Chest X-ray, PA view. Patient: 46 years old, sex M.
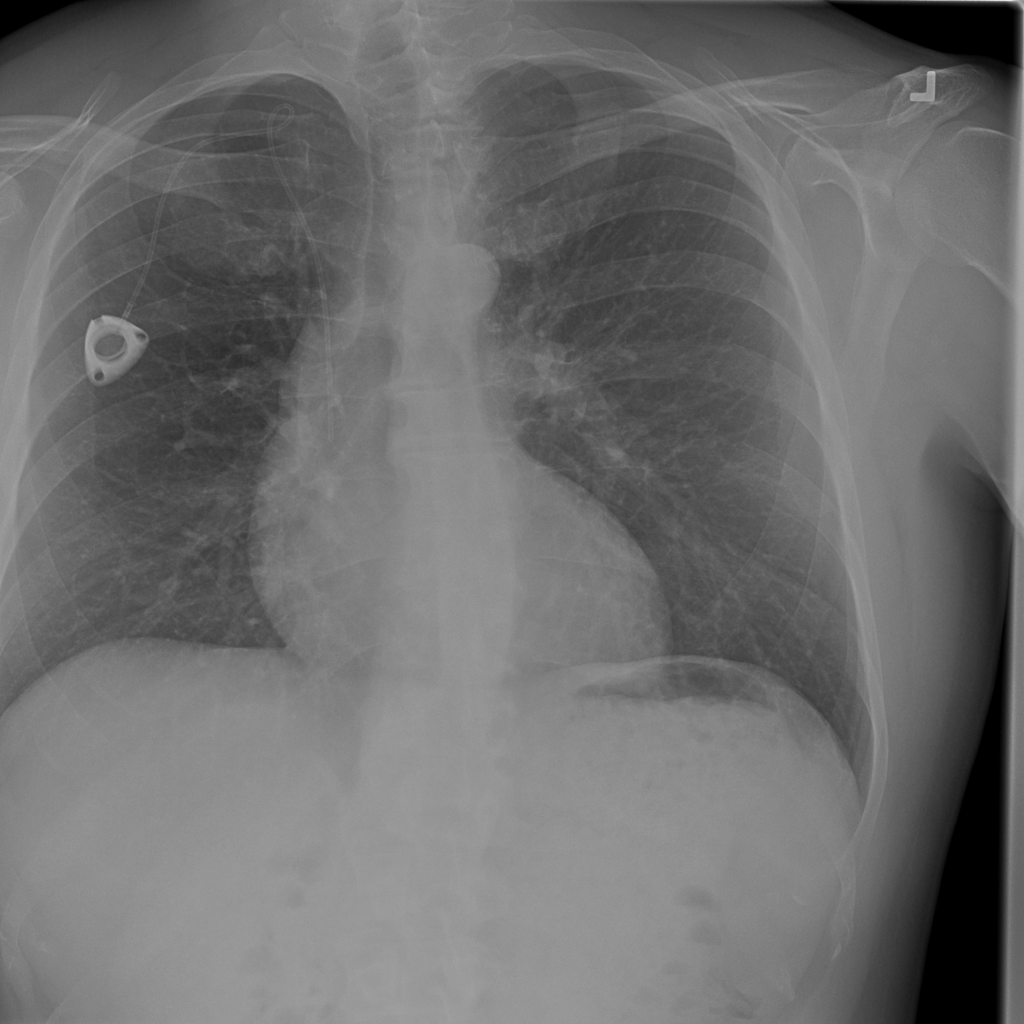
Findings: No Finding